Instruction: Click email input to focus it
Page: traveler
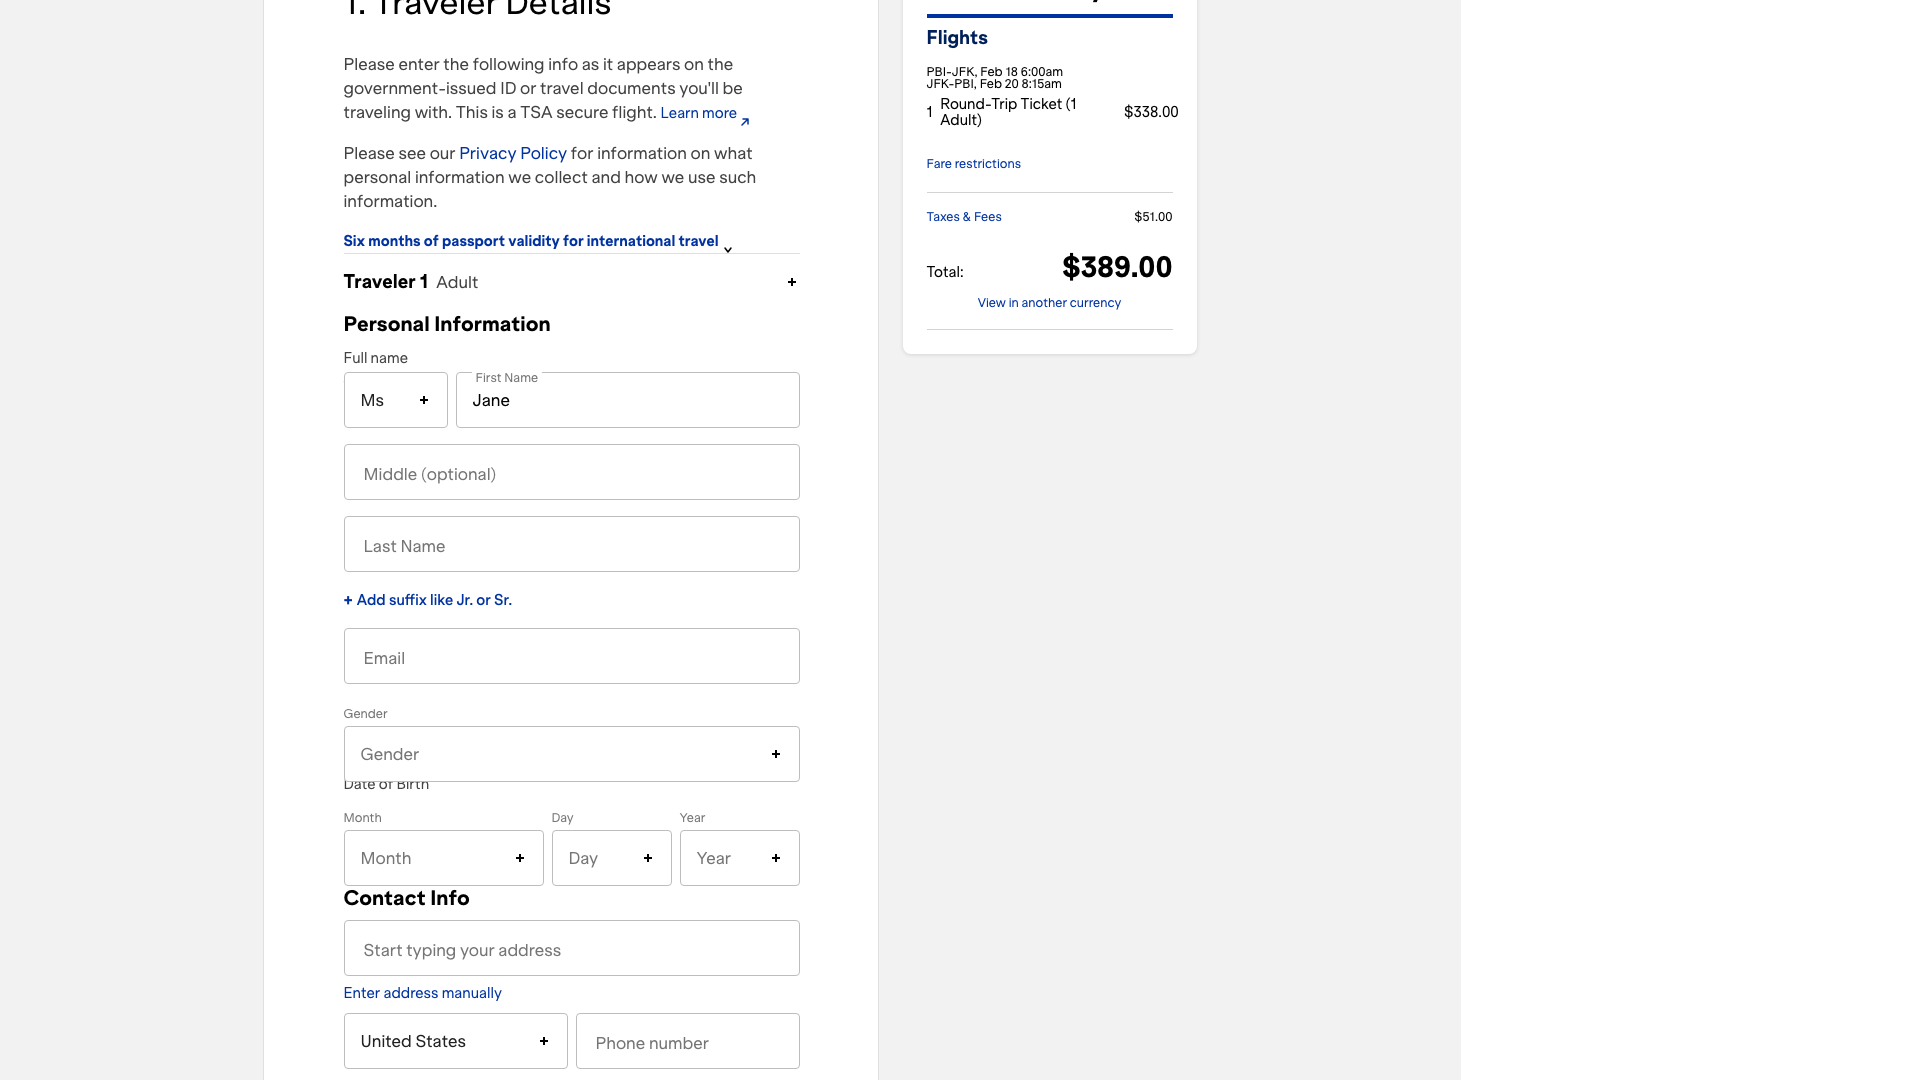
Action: click